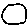
Label: circle